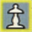
Piece: wP